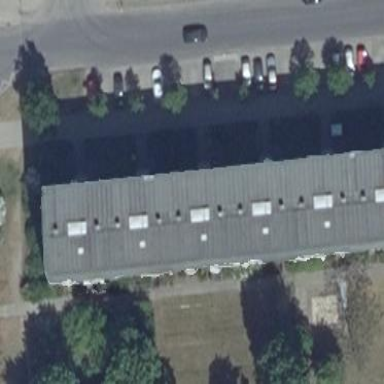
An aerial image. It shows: Flat-roofed apartment building with gray tar paper roof. The building is colored antique white.